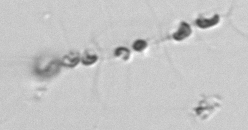
Label: Chaetoceros_socialis